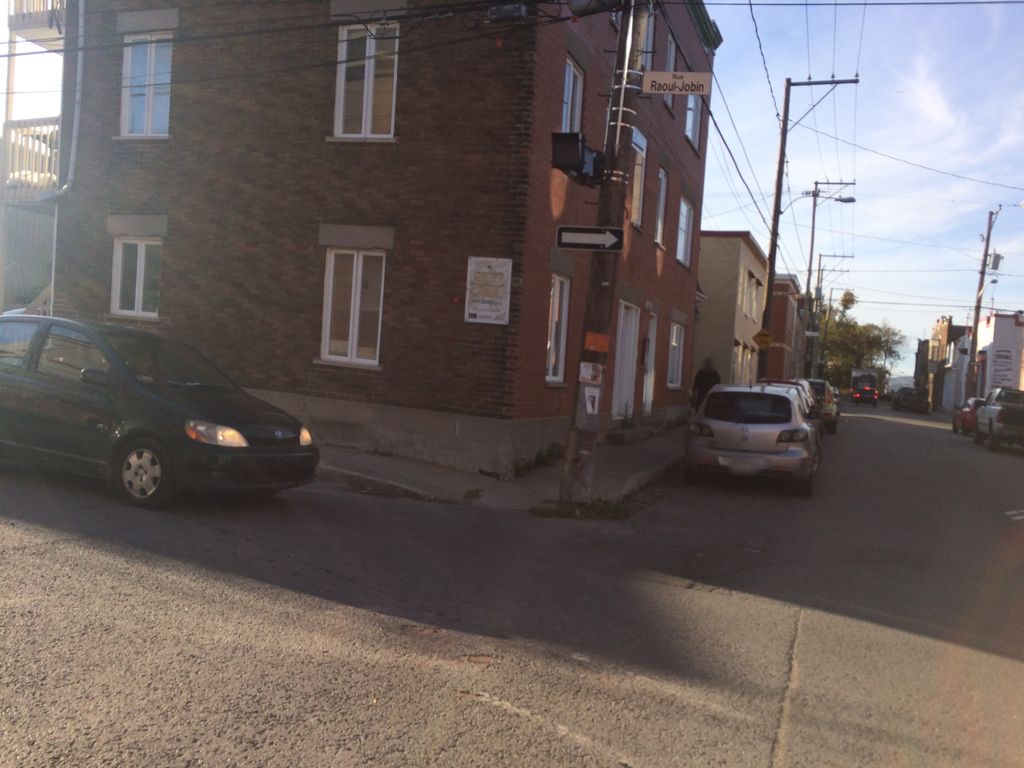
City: quebec_city